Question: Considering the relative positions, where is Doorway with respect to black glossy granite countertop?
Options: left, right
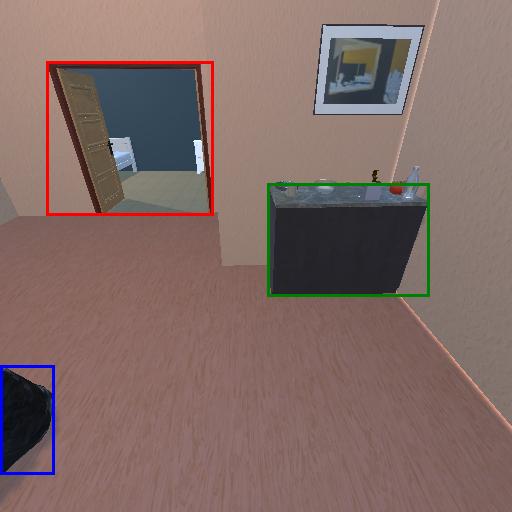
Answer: left